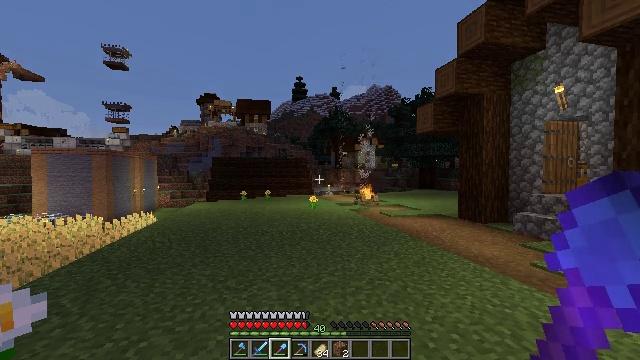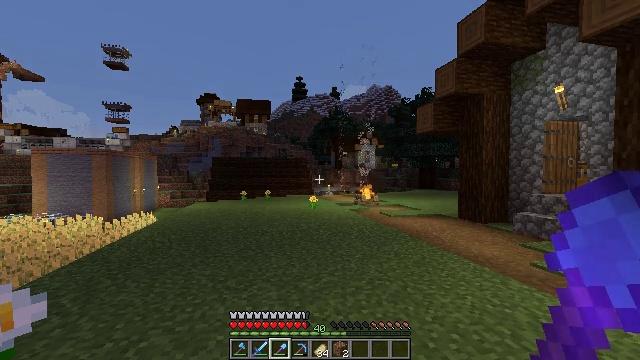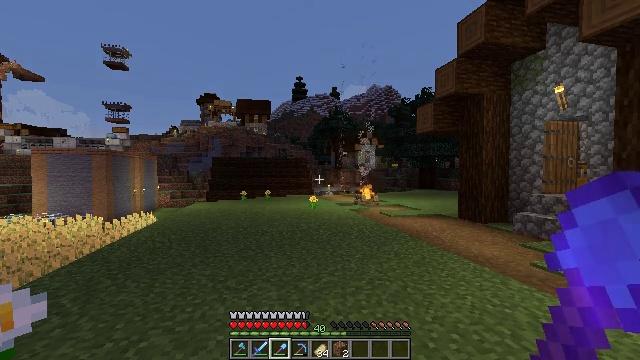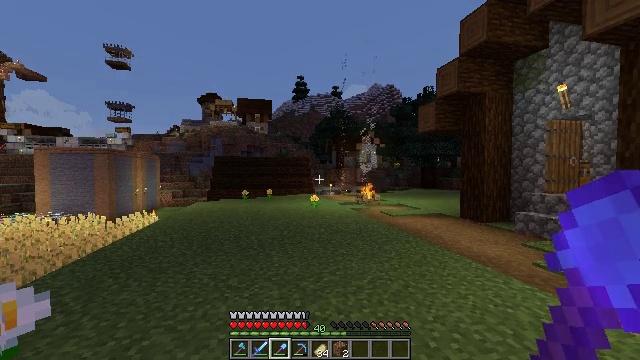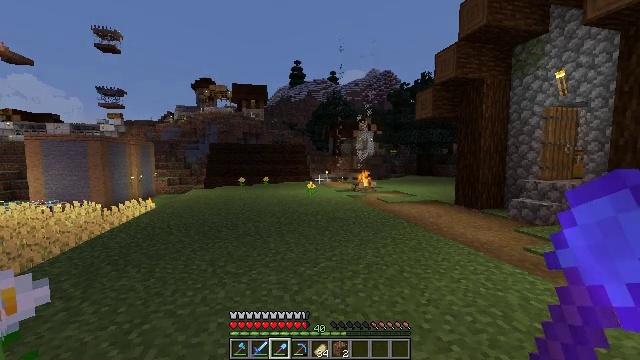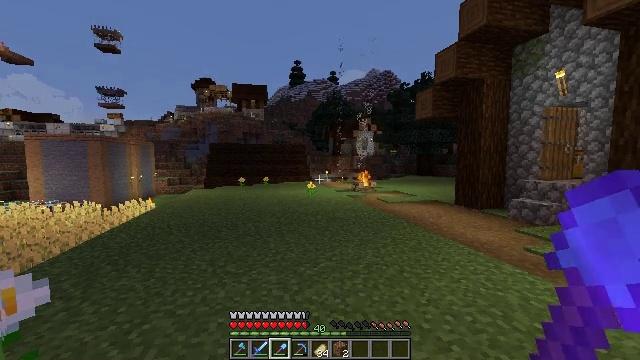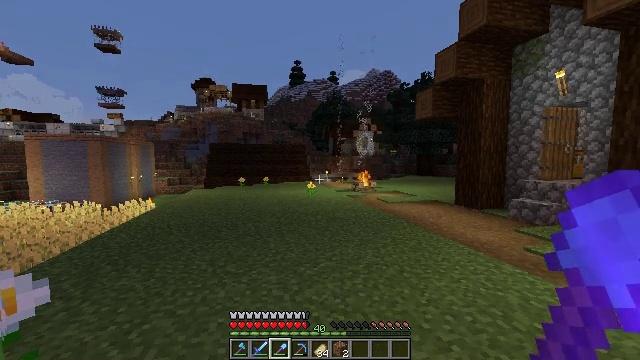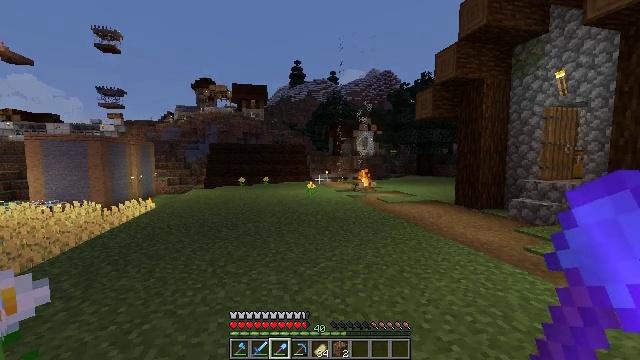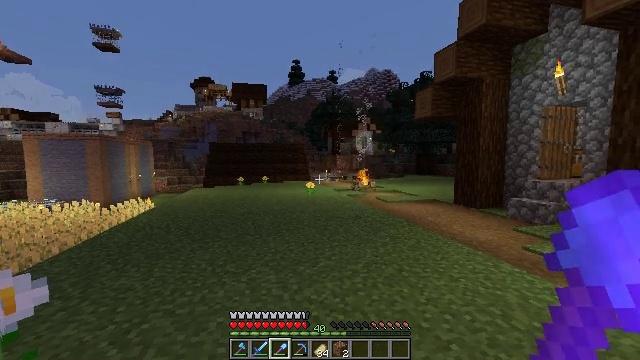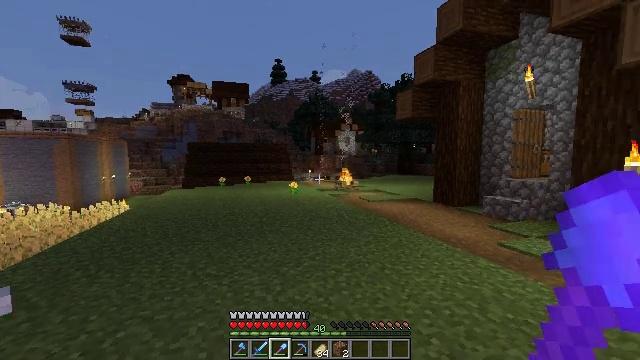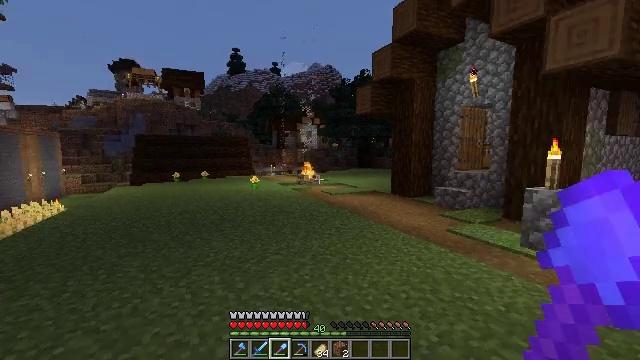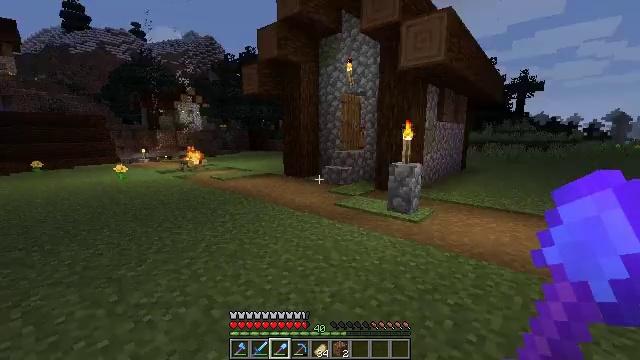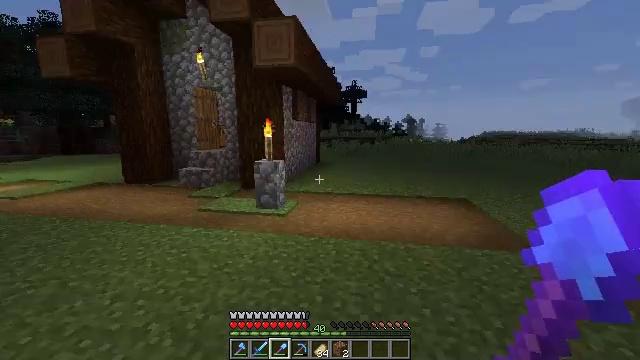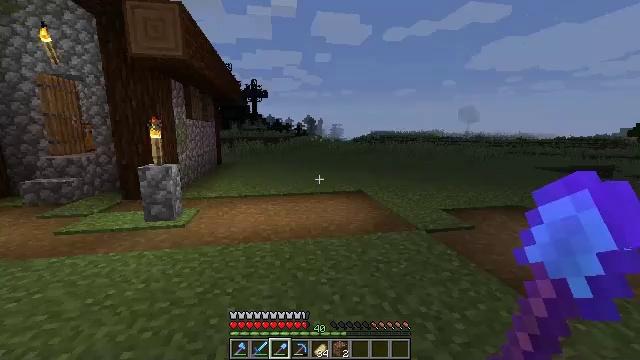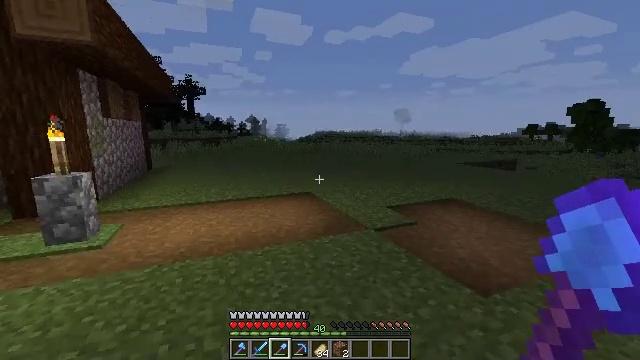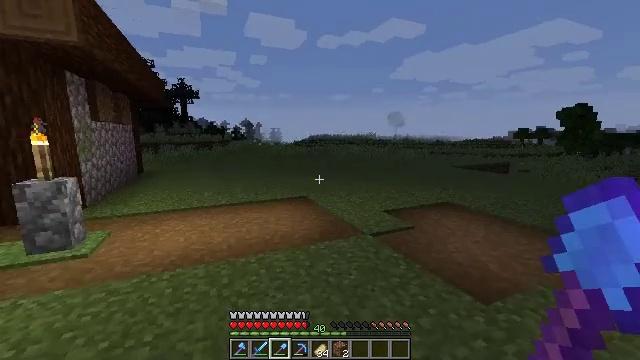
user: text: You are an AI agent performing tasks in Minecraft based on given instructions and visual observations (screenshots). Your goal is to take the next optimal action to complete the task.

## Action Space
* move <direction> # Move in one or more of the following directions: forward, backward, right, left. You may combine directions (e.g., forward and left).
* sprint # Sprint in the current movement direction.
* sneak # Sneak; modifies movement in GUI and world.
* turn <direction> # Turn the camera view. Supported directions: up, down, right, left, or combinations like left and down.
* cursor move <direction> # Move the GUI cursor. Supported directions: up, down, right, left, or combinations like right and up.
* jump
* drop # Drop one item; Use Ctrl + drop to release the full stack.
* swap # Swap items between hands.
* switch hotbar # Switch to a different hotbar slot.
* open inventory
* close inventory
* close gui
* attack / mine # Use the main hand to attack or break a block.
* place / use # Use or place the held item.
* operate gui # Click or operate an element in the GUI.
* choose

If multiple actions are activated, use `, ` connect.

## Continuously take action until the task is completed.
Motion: motion action
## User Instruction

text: Collect wheat crops.
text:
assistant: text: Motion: no_op
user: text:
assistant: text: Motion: no_op
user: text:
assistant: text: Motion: no_op
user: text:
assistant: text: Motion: turn down
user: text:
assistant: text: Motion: no_op
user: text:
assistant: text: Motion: no_op
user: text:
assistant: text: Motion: no_op
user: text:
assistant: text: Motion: no_op
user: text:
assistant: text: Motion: turn right
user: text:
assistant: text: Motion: turn right and down
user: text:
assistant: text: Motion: turn right and down
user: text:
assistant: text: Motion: turn right
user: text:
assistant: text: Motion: move forward, turn right
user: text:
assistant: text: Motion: move forward, turn right
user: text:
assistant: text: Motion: move forward, turn right
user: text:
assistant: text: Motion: move forward, turn left
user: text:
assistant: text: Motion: move forward
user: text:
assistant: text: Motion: move forward
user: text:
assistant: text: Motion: move forward
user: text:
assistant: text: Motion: move forward, sprint
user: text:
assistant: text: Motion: move forward, sprint, turn left
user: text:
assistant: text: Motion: move forward, sprint, turn left
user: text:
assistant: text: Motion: move forward, turn left
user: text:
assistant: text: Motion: move forward, sprint, turn left
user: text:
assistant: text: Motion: move forward, sprint, turn left
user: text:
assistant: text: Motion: move forward, sprint, turn left
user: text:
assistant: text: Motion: move forward, sprint, turn left
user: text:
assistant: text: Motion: move forward, turn left and up
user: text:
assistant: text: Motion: move forward, turn left and up
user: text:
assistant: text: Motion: move forward, sprint, turn right